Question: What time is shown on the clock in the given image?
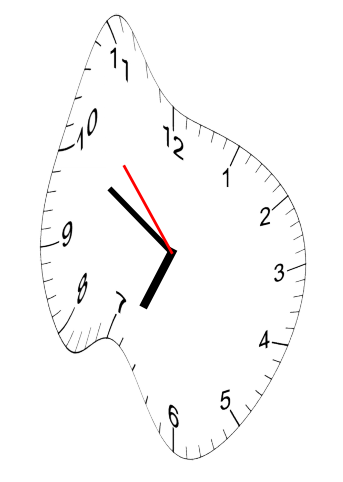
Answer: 06:49:53